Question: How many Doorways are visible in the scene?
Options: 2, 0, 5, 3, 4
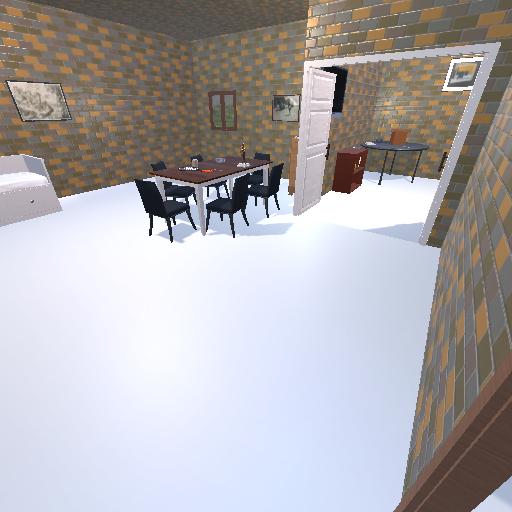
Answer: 2